Interaction volume radius: 10 \u00c5
Interaction volume height: 10 \u00c5
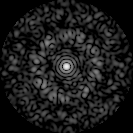
Disorder parameter: 0.8583